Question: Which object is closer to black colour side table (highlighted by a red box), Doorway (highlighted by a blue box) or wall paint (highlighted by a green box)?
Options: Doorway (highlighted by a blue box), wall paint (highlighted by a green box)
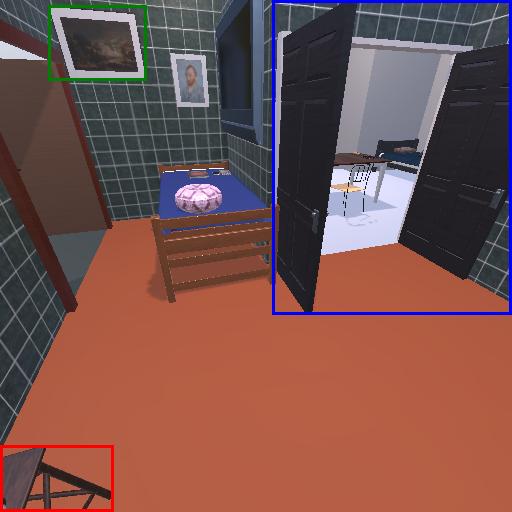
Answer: Doorway (highlighted by a blue box)